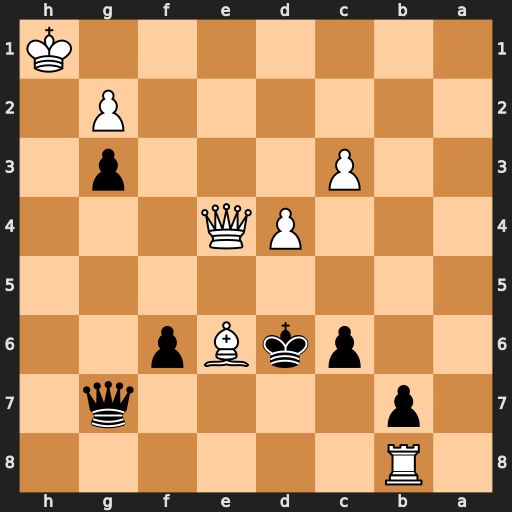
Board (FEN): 1R6/1p4q1/2pkBp2/8/3PQ3/2P3p1/6P1/7K
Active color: b
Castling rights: -
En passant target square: -
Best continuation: Qh6+ Bh3 Qc1+ Qe1 Qxe1#